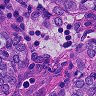
Metastatic tissue present: yes